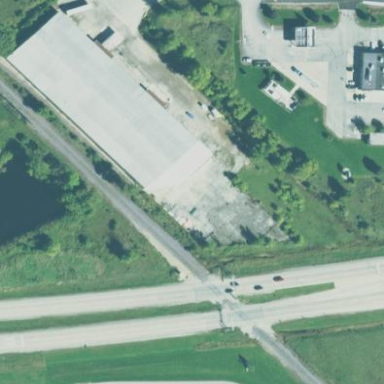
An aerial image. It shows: Warehouse building.